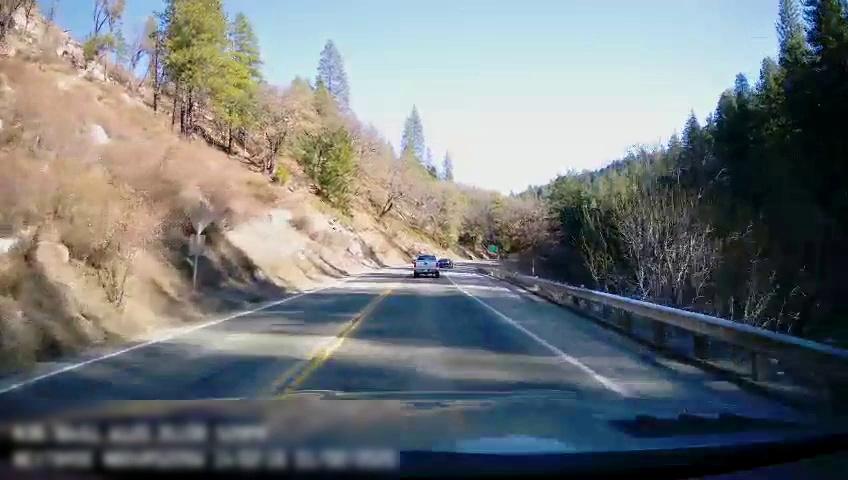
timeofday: Day
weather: Sunny
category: Drivable Space
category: Drivable Space
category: Vehicles | Truck
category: Vehicles | Car
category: Lanes | Opposite Lane
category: Lanes | Current Lane
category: Lanes | Opposite Lane
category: Lanes | Current Lane
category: Traffic | Signs